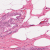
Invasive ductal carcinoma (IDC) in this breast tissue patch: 0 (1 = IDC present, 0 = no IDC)